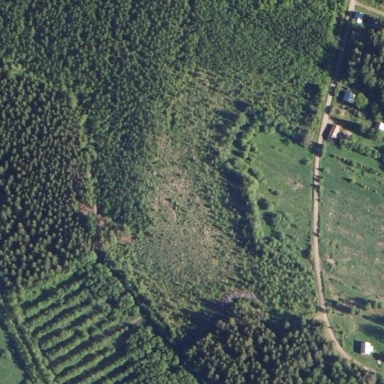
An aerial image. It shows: Evergreen needle-leaved woodland.